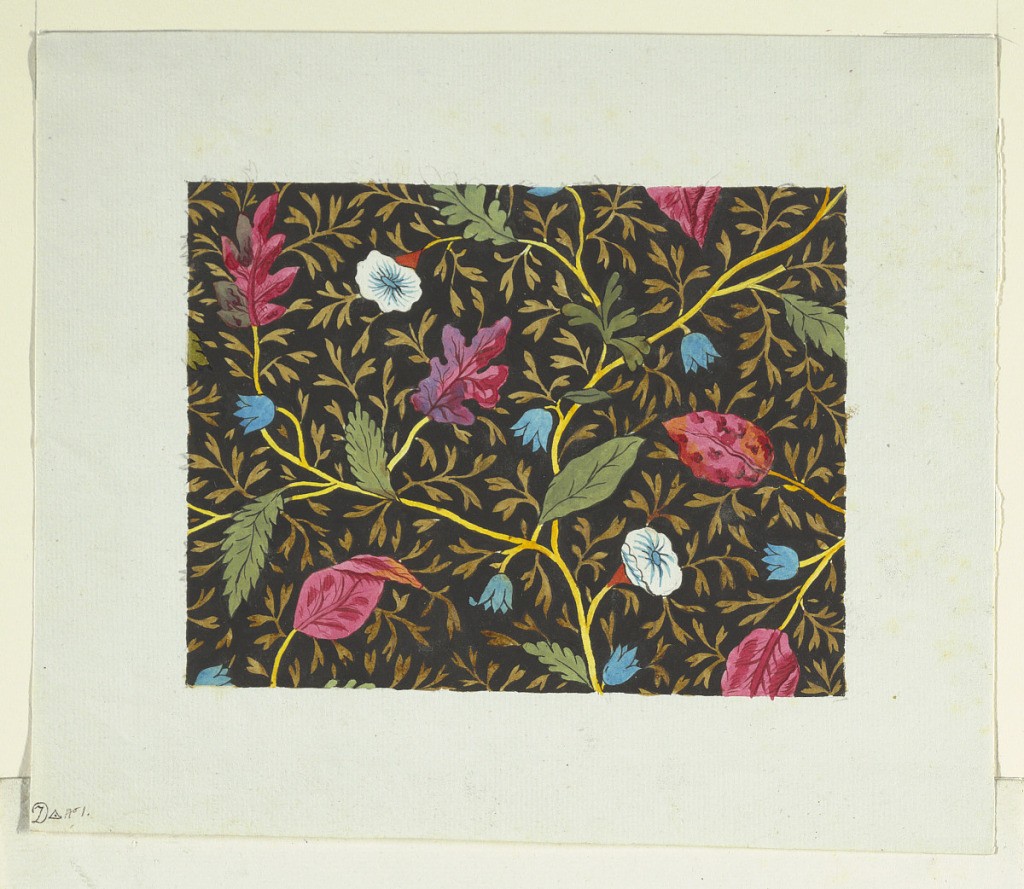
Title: Floral design for printed textiles
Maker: Louis-Albert DuBois, Swiss, 1752–1818
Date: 1800–1818
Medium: Brush and gouache, graphite on white laid paper.
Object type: Drawing
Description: Small flowers, white and blue. Pink and green leaves, on black ground decorated with a tan leafy pattern.